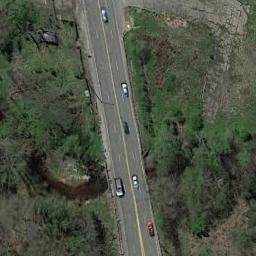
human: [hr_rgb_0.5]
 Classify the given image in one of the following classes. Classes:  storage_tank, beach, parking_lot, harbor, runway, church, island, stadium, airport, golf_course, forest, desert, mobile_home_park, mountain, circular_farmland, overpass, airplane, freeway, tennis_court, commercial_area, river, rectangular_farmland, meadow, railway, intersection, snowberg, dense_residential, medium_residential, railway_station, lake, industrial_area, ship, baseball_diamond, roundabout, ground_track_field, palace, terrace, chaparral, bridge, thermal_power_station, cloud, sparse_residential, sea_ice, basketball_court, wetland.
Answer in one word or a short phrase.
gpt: freeway